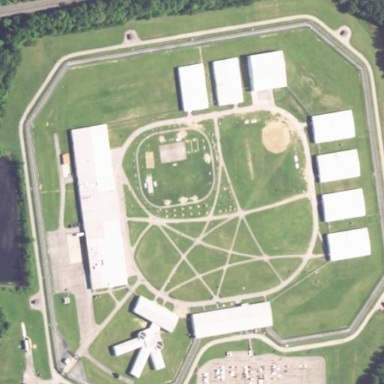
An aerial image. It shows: Prison.